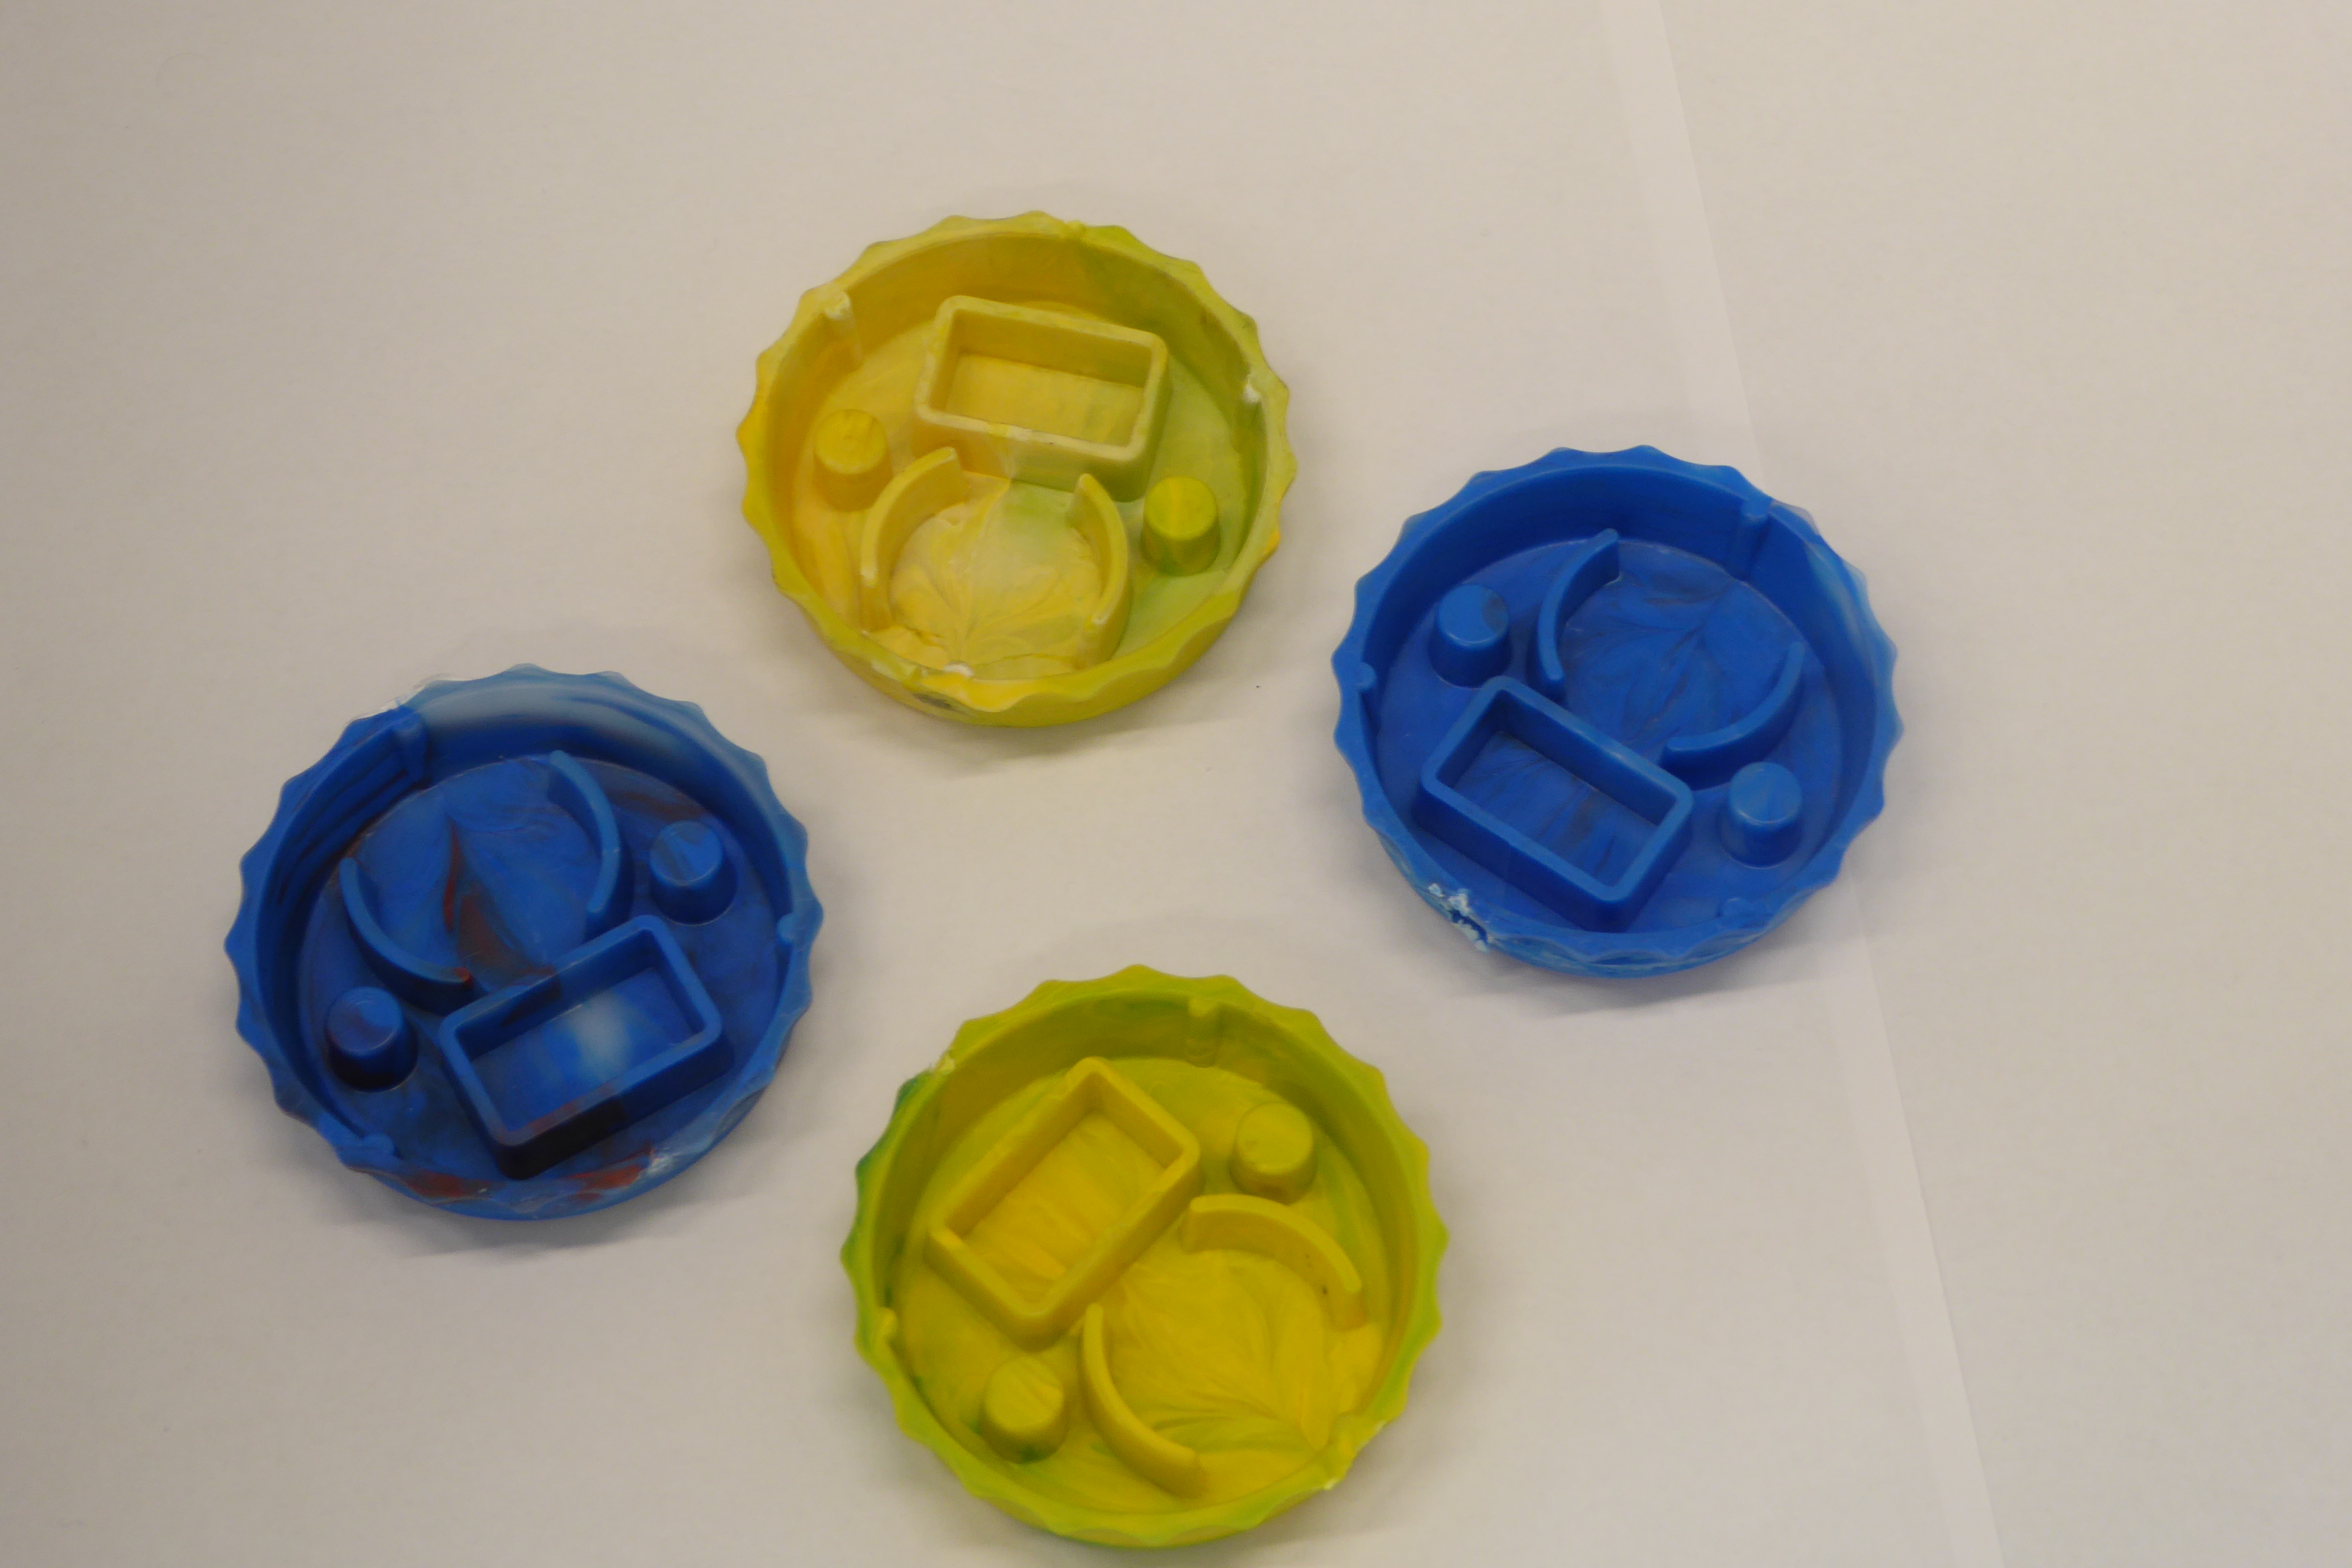
Label: Bottle Opener - Cover